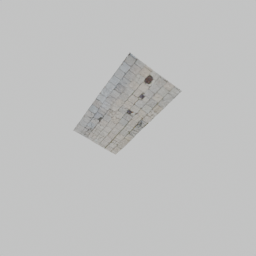
Label: architecture